Question: Basically what I was wondering is that when I add a reference in visual studio to any .dll file will this dll be embedded in the executable file? If not how does the executable know where to look for these dll files:

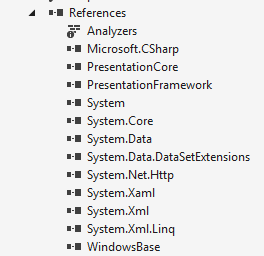
Answer: Assemblies are not embedded.
If you reference not strongly-named assembly it is copied to the folder where executable file located (also you can place assembly in any other location). CLR looks for this assembly in the folder which contains executable file or in any other folder which you can set for CLR to look for in.
If you reference any strongly-named assembly then CLR looks for this assembly by the same way as it looks for not strongly-named assembly and additionally in Global Assembly Cache (GAC - <URL>.